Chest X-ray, PA view. Patient: 44 years old, sex M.
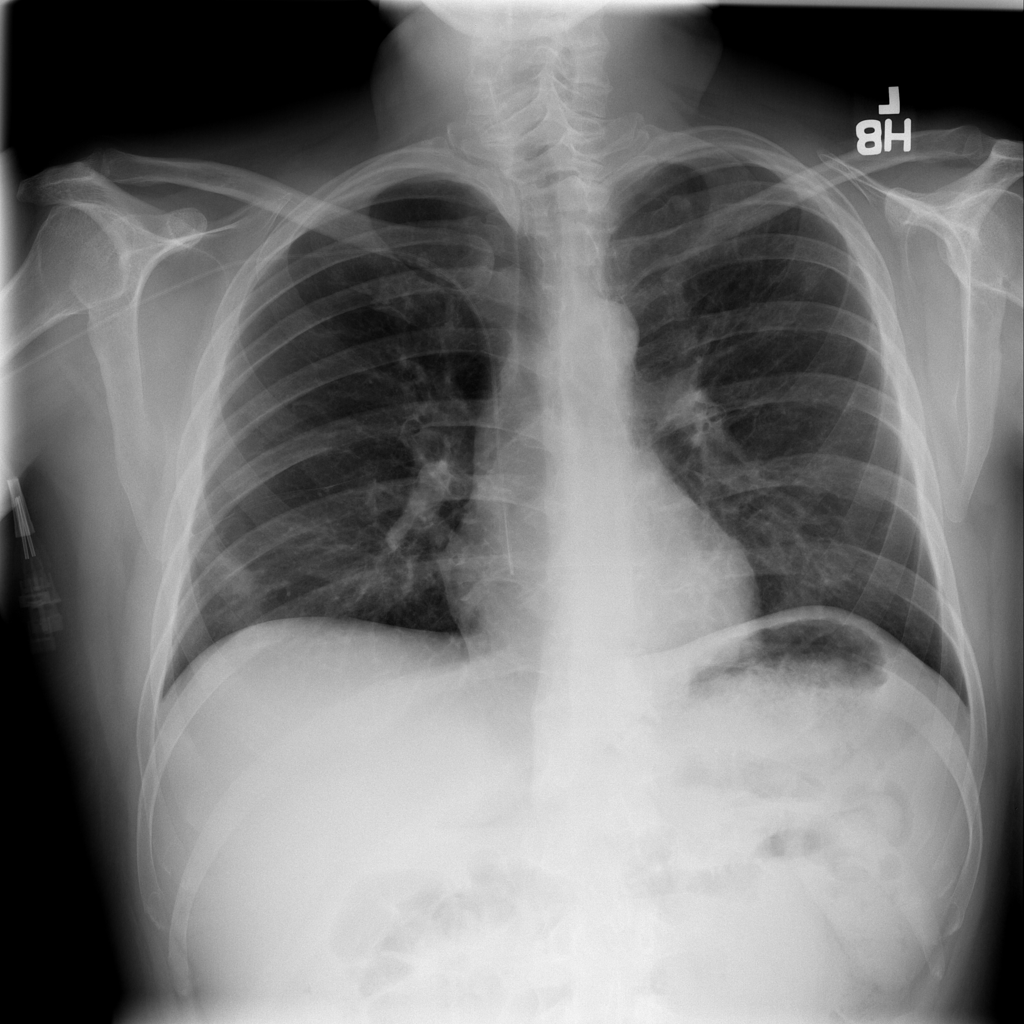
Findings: Effusion, Infiltration, Nodule